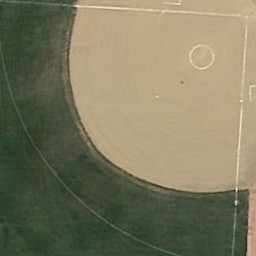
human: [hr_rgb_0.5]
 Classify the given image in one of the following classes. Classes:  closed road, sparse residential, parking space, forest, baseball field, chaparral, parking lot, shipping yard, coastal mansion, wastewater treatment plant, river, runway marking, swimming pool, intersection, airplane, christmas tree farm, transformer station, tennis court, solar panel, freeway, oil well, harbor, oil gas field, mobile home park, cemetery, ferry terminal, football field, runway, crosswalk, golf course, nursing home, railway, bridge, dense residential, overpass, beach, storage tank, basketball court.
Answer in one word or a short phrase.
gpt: baseball field